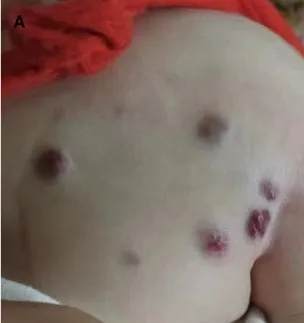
Blue rubber bleb on the back and eyes before and after low-dose sirolimus combined with glucocorticoids treatment. Blue rubber bleb on the back before treatment (A) and after treatment.
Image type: medical_photograph (skin_photograph)